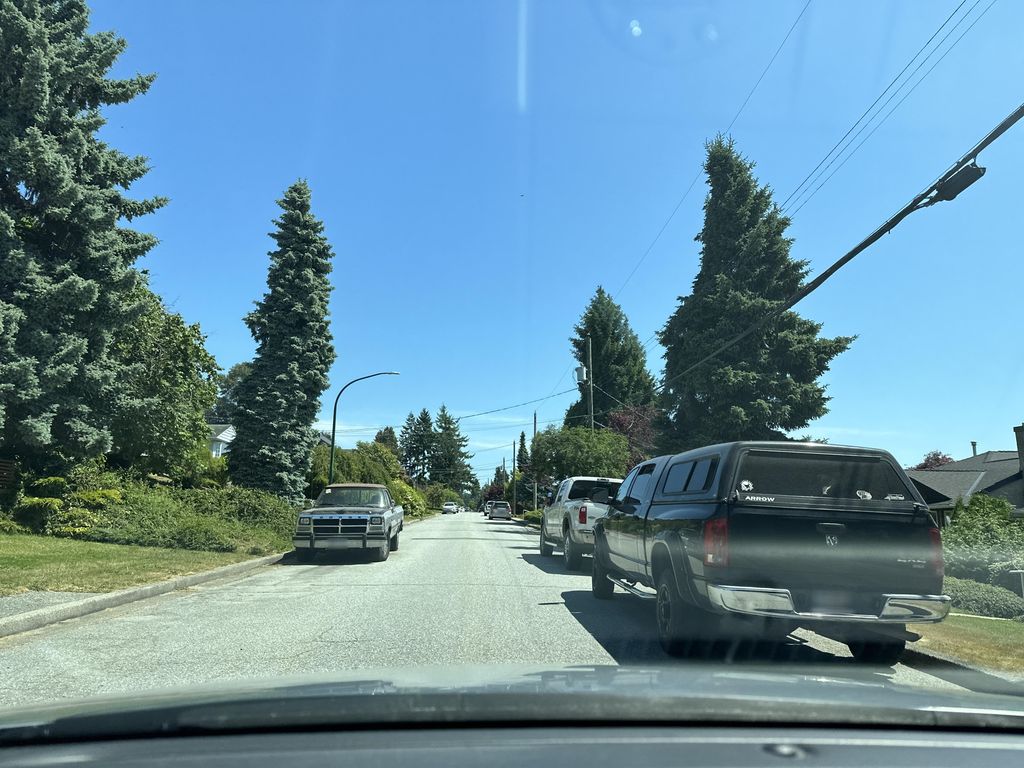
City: vancouver